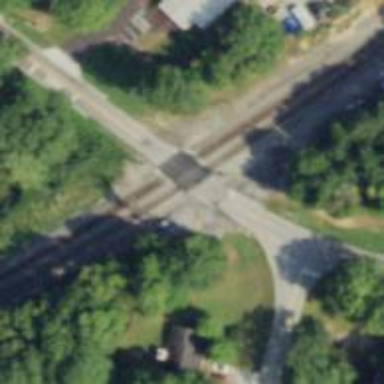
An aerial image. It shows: Level crossing with lights on the railway.